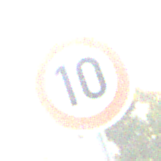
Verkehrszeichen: Geschwindigkeit10
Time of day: MorningAfternoon
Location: Outdoor (Suburban)
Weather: PartlyCloudy
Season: NotSpecified
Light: Natural